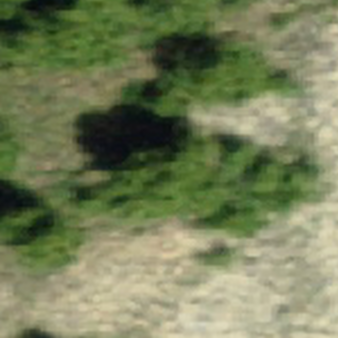
Label: other